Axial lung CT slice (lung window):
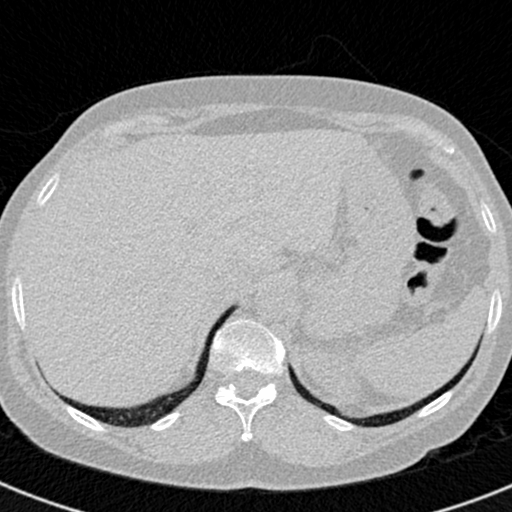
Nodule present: no